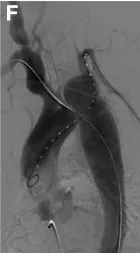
Brachial-femoral stretch guidewire technique was performed.
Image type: radiology (mri)